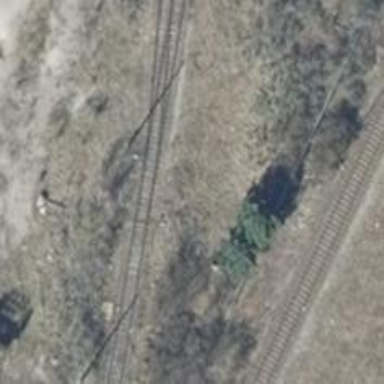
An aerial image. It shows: Railway switch.